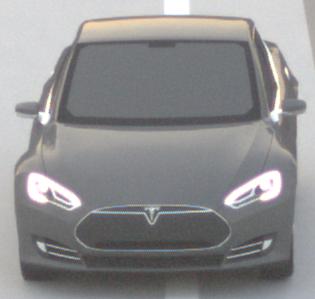
Make: Tesla
Model: Model S 60
Detailed model: Model S
Model produced from: 2013/10
Model produced until: 2014/10
Doors: 5
Color: gray
Road condition: dry road
Daytime: sunrise or sunset
Contrast: low contrast